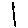
Label: line